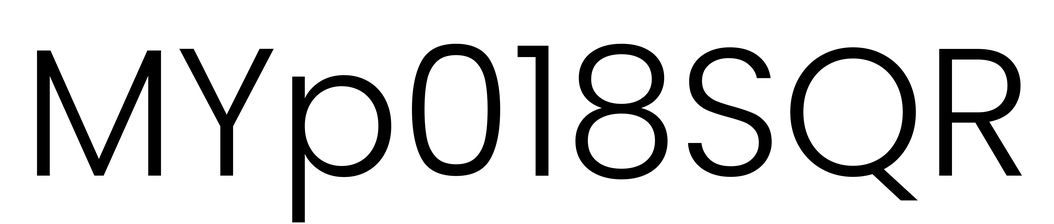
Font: Poppins-Light